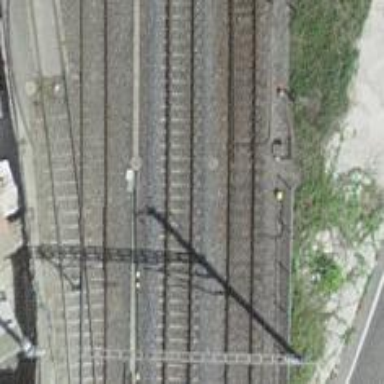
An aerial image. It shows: Single-track electrified railway with contact line.